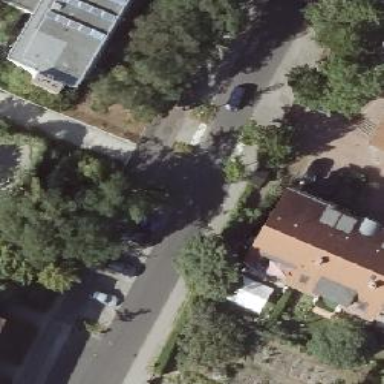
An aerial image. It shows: Unmarked crossing with traffic calming table on the road.